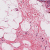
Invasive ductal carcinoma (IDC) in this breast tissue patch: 0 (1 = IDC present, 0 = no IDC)